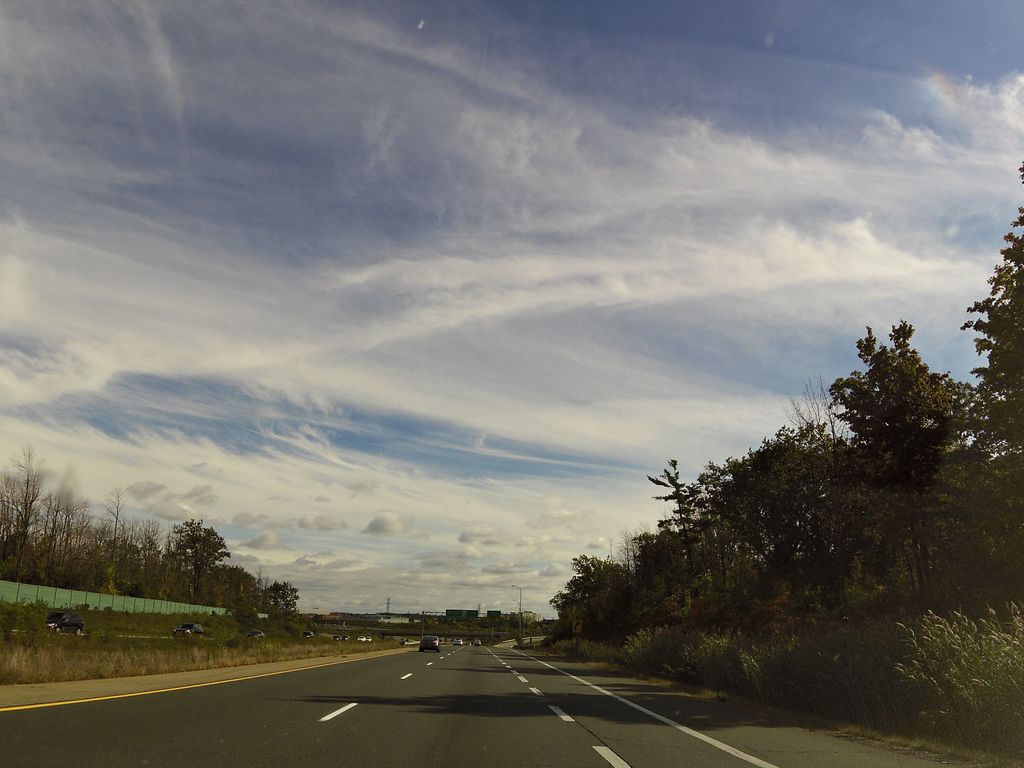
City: hamilton